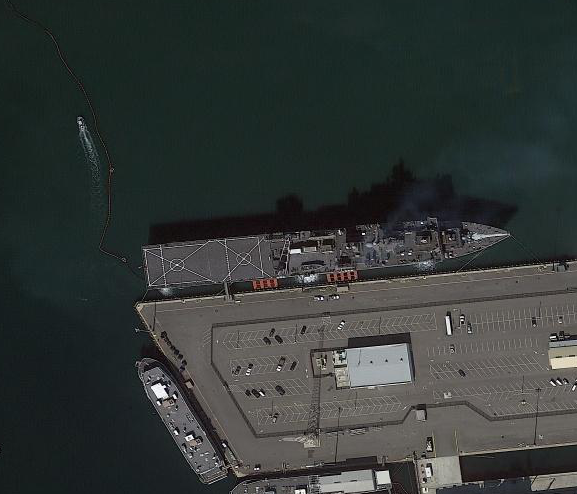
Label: Whitby_Island-class_dock_landing_ship